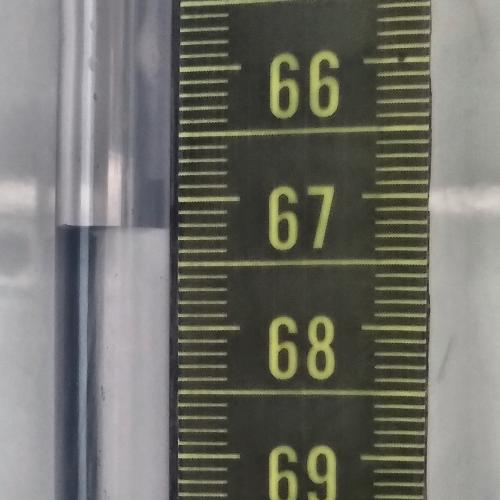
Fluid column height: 67.2 cm